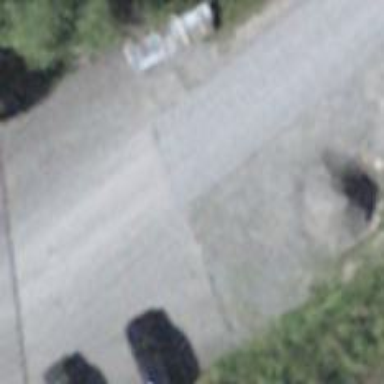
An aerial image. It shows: Unclassified road with asphalt surface.